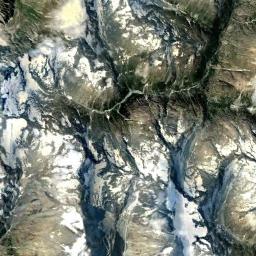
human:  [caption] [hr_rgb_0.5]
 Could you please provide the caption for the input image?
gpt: White snow and brown bare ground intersect on the snow mountain .

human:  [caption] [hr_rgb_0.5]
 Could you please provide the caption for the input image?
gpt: The snowberg is partly covered with snow and ice and the color of the mountain is brown .

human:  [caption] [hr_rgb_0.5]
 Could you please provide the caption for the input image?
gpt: The snow berg is consist of bare land and white snow .

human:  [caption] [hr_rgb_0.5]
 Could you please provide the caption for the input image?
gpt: The snowberg is covered with snow .

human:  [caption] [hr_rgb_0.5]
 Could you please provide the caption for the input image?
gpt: There are some snow and bare land on the snowberg .